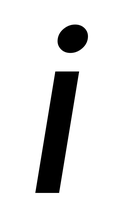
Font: Inter-Italic_Medium_Italic